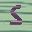
Label: 5